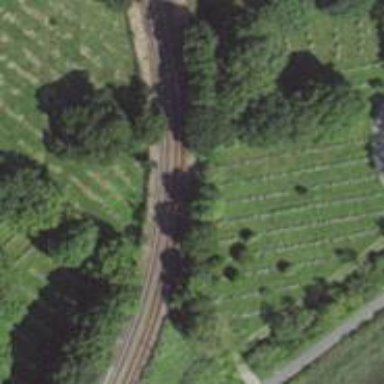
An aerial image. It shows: Light rail railway with electrified contact line.